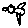
Label: bird